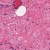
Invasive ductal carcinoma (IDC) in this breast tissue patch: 0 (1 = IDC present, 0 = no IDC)